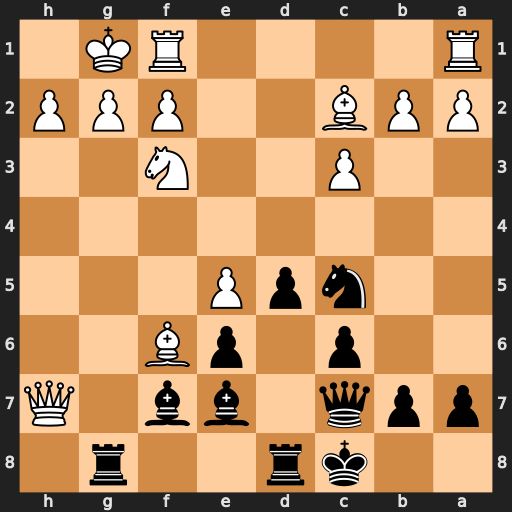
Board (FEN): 2kr2r1/ppq1bb1Q/2p1pB2/2npP3/8/2P2N2/PPB2PPP/R4RK1
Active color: b
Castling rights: -
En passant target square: -
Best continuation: Bxf6 exf6 Rh8